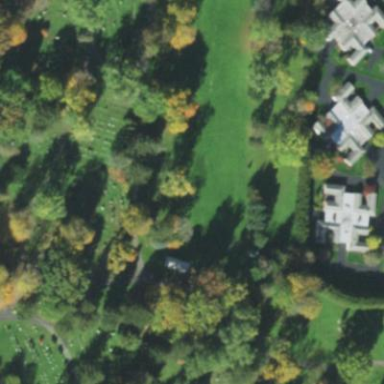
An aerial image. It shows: Cemetery.